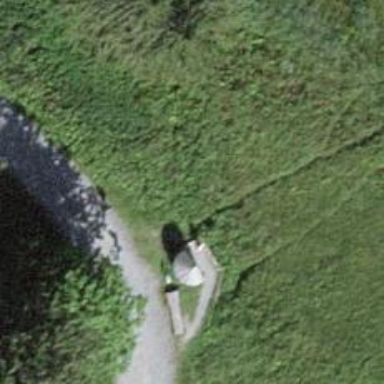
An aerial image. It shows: Bench.